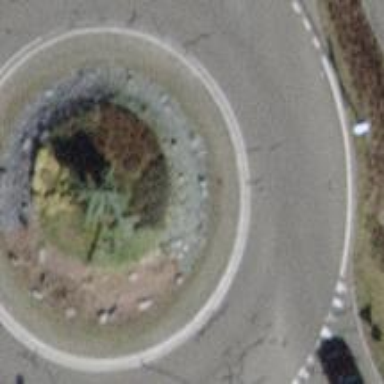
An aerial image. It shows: Secondary road with asphalt surface leading to roundabout.